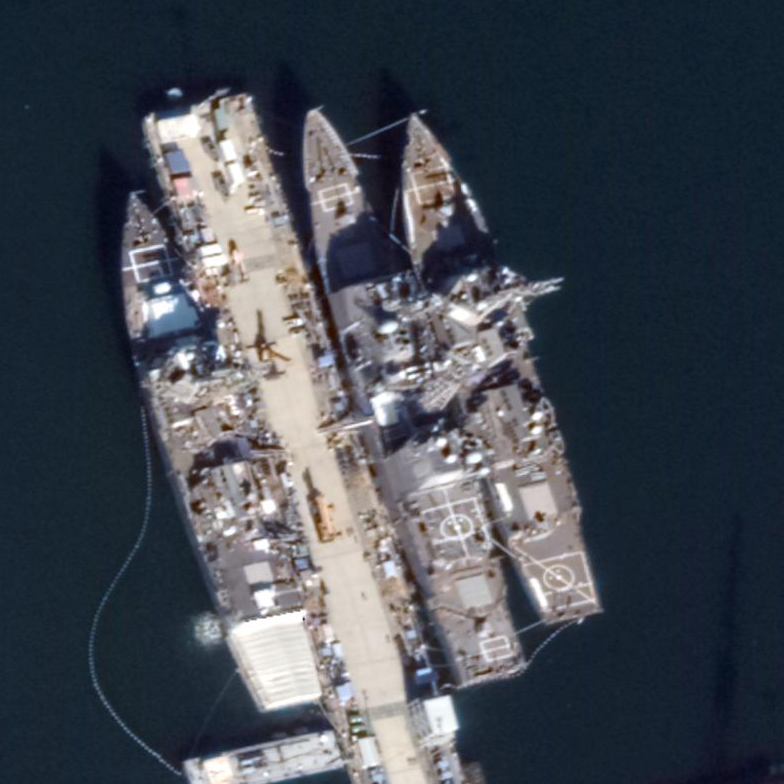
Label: cruiser